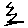
Label: zigzag